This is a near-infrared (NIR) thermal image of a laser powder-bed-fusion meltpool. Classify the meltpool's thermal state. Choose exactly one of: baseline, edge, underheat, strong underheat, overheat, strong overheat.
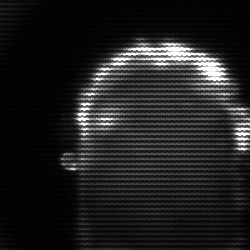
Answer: baseline